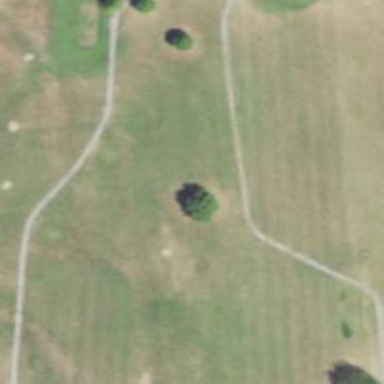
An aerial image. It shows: Service road designated as golf cart path.